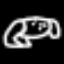
Label: frog